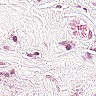
Metastatic tissue present: no